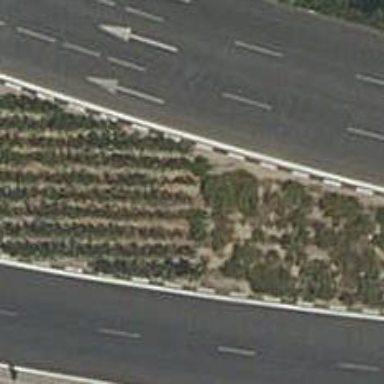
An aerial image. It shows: Footway passing through tunnel.